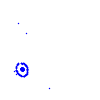
Particle: pion